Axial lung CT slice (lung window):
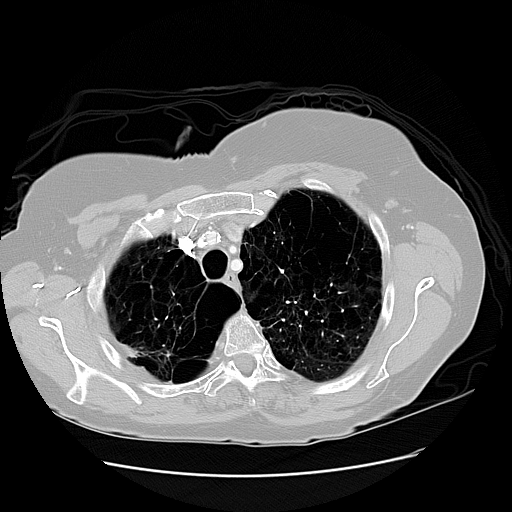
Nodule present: no